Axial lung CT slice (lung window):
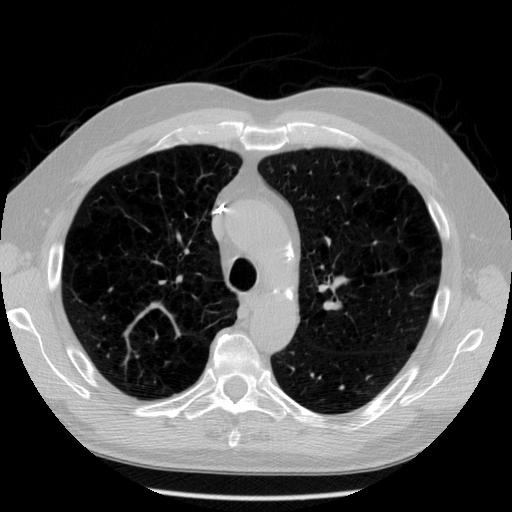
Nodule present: no